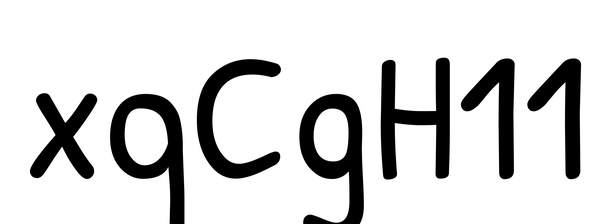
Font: PatrickHand-Regular